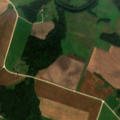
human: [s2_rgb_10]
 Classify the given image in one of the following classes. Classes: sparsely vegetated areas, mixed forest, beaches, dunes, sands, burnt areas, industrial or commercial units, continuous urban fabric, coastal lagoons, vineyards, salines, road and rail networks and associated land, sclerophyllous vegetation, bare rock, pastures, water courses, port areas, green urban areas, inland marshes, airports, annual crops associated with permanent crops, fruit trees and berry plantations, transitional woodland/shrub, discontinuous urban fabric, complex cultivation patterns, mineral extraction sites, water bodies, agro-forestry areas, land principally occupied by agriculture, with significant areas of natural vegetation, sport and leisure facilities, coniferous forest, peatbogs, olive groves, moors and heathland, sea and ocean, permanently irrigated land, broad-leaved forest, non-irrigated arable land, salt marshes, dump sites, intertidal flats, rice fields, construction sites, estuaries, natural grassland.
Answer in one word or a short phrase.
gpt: non-irrigated arable land, pastures, complex cultivation patterns, land principally occupied by agriculture, with significant areas of natural vegetation, broad-leaved forest, mixed forest